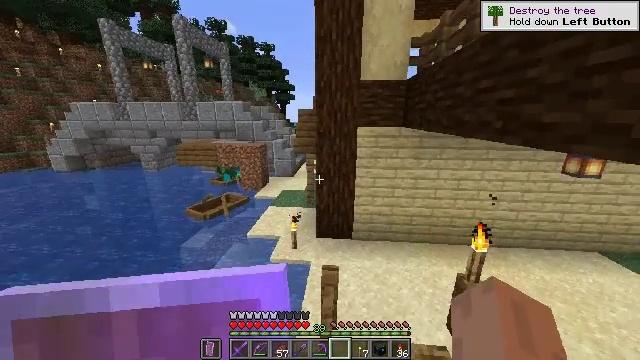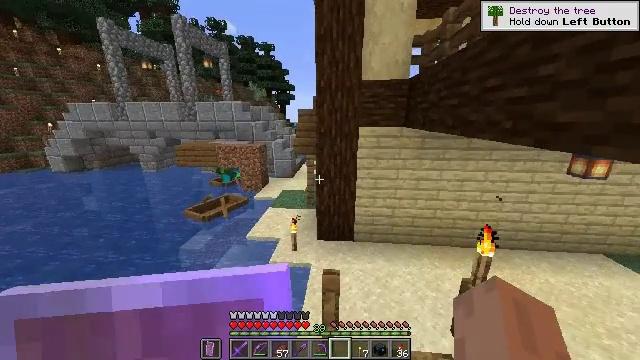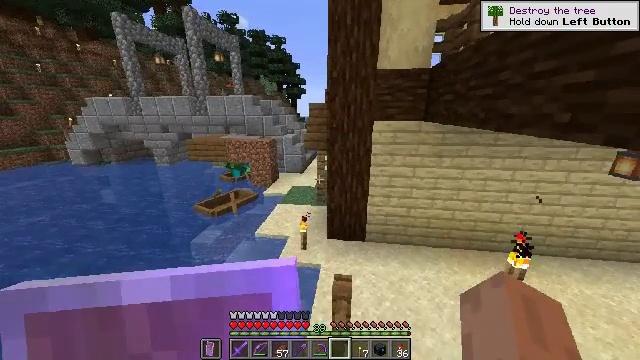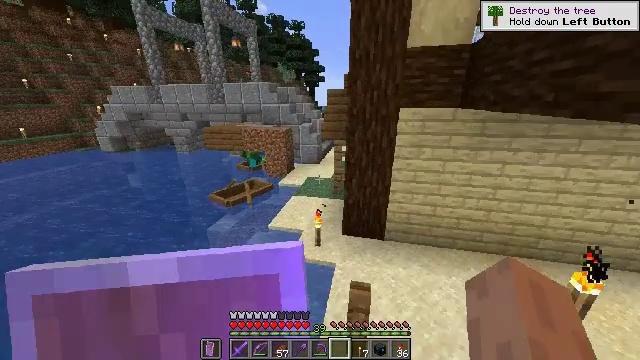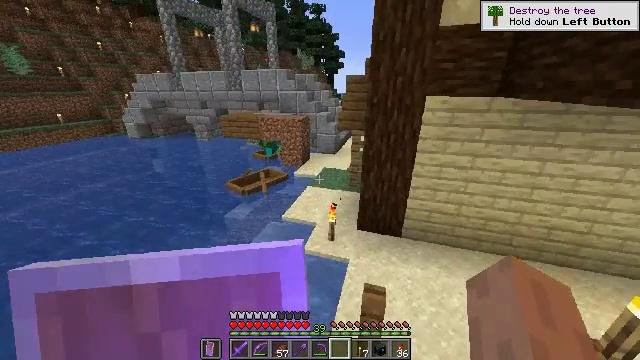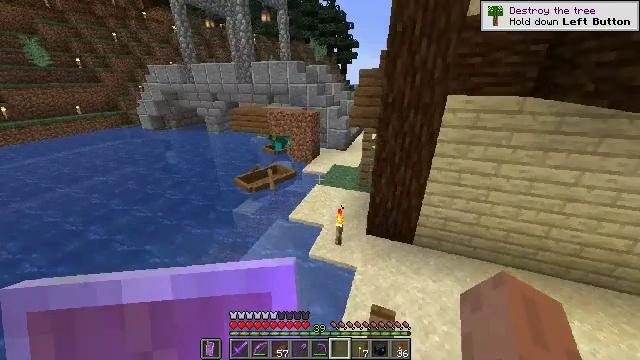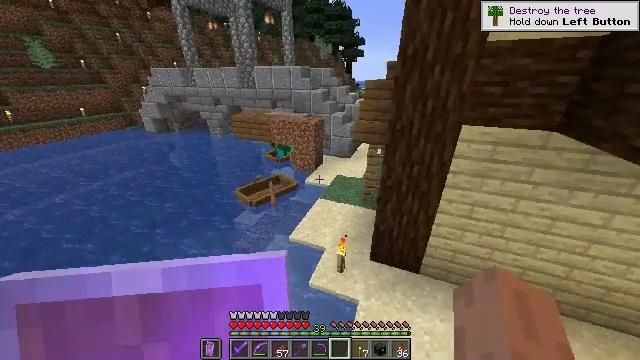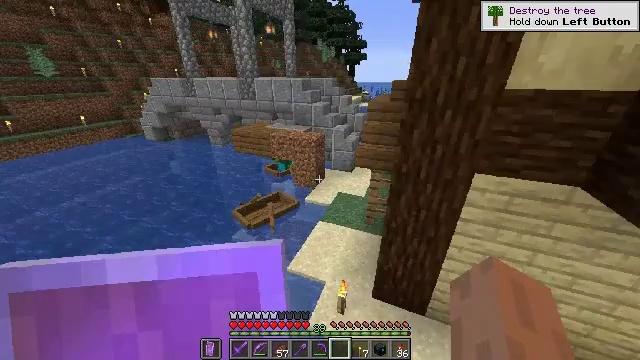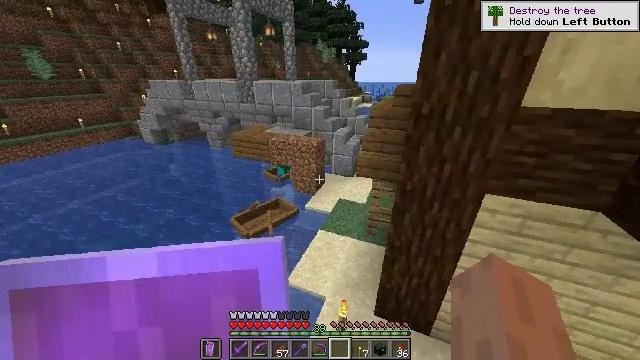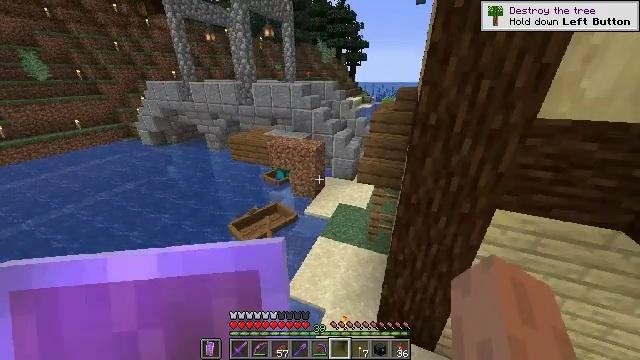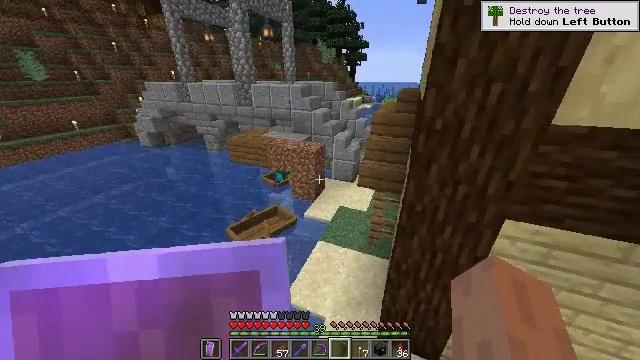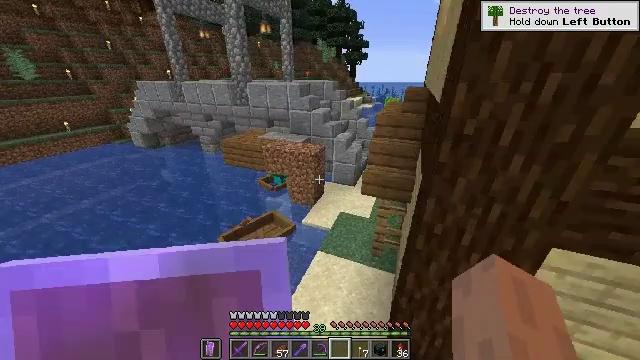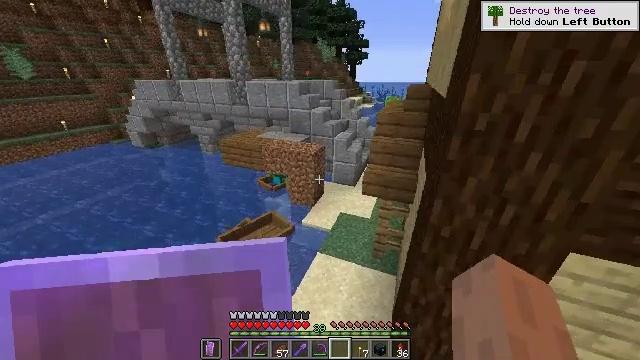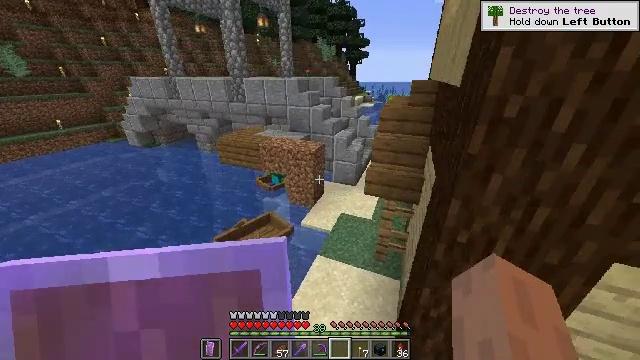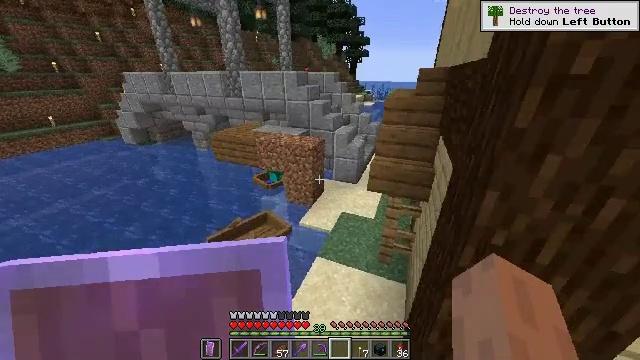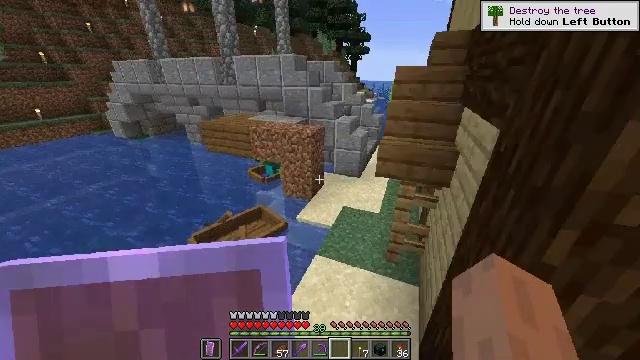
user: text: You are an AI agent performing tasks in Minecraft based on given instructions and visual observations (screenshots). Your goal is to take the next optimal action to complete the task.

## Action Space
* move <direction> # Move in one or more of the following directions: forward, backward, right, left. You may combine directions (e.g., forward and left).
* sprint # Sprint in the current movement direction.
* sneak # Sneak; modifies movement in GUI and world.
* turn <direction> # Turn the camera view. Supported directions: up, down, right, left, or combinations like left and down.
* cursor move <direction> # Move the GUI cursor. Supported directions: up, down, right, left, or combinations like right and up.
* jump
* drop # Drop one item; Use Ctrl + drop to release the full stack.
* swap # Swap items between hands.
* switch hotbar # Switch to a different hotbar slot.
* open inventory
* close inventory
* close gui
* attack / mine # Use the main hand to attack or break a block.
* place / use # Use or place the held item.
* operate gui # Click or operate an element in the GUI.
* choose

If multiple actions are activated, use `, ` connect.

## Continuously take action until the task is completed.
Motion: motion action
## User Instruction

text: Make glass by using sand in a furnace.
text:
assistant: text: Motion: move forward, sprint
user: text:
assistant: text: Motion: move forward, sprint, turn left and down
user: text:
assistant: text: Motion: move forward, sprint, turn left and down
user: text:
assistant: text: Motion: move forward, sprint, turn left and down
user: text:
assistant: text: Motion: move forward, sprint, turn left and down, jump
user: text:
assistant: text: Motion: move forward, sprint, turn left and down, jump
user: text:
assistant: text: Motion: move forward, sprint, jump
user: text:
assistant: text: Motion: move forward, sprint, jump
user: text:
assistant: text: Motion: move forward, sprint, jump
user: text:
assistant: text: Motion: move forward, sprint
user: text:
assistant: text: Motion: move forward, sprint
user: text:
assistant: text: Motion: move forward, sprint
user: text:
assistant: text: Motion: move forward, sprint
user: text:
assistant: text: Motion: move forward, sprint
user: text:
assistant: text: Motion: move forward, sprint
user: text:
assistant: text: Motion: move forward, sprint
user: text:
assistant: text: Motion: move forward, sprint
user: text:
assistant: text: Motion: move forward, sprint
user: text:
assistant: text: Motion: move forward, sprint
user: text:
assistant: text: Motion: move forward, sprint
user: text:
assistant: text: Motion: move forward, sprint, turn right and up
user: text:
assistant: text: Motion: move forward, sprint, turn right and up
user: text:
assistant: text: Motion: move forward, sprint, turn right
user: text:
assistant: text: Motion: move forward, sprint
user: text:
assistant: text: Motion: move forward, sprint
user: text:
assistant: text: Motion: move forward, sprint
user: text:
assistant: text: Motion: move forward, sprint
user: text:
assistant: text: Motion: move forward, sprint, turn right and up
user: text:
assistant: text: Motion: move forward, sprint, turn right and up
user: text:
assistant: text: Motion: move forward, sprint, turn right and up